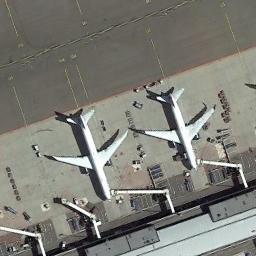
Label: airplane